Field crop: maize
Growth stage: 2
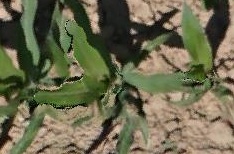
Species: maize